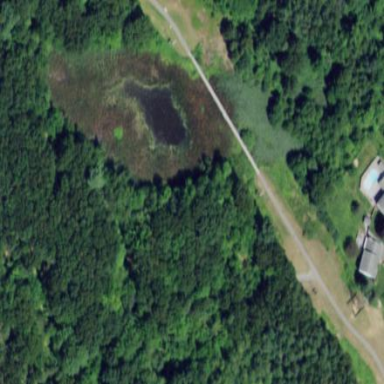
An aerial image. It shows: Wetland area.